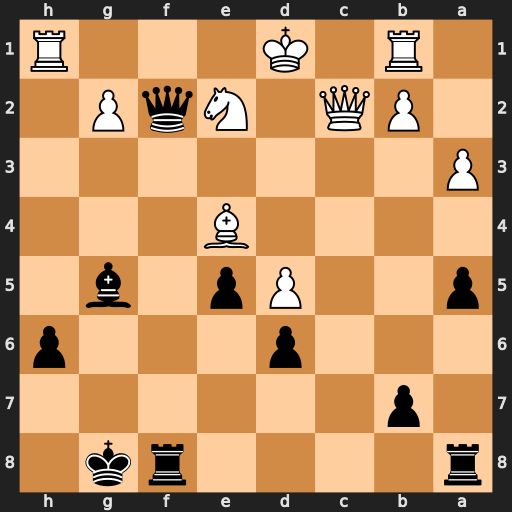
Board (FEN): r4rk1/1p6/3p3p/p2Pp1b1/4B3/P7/1PQ1NqP1/1R1K3R
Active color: b
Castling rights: -
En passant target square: -
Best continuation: Qf1+ Rxf1 Rxf1#